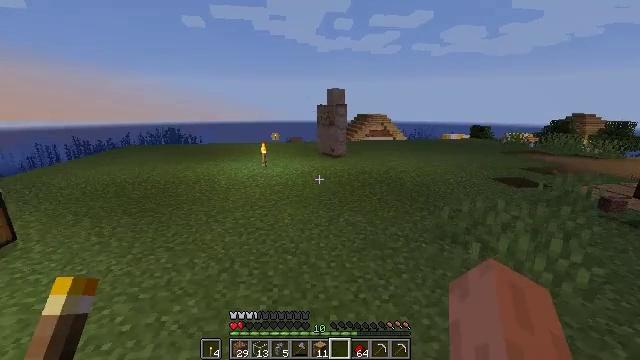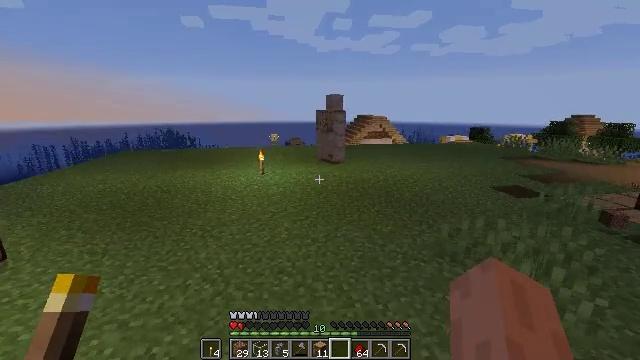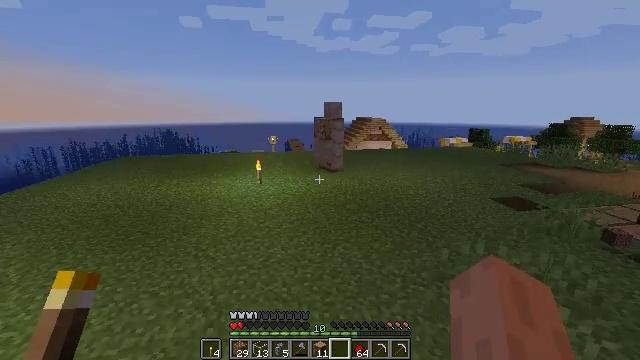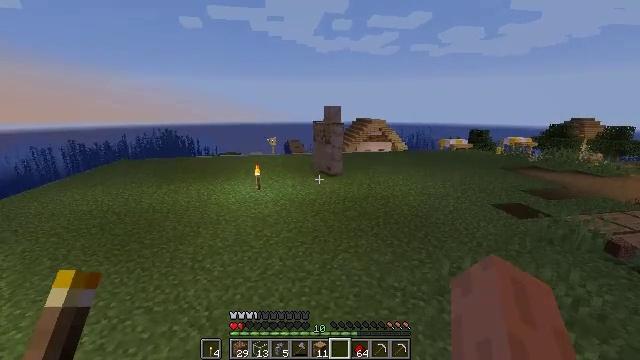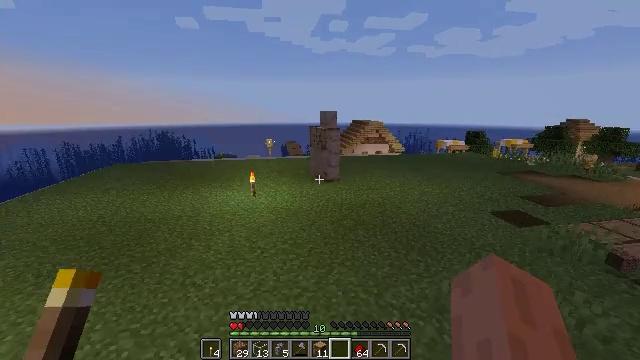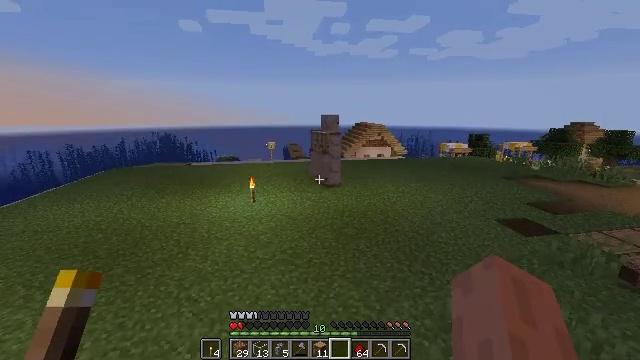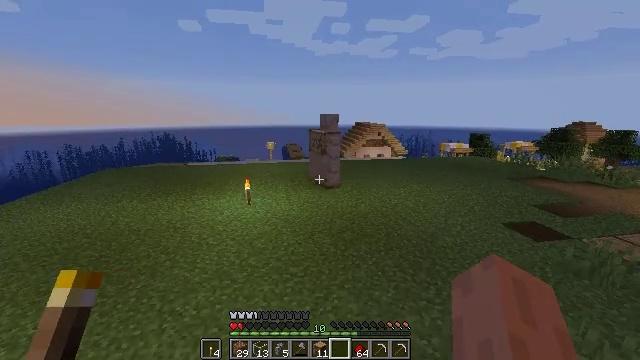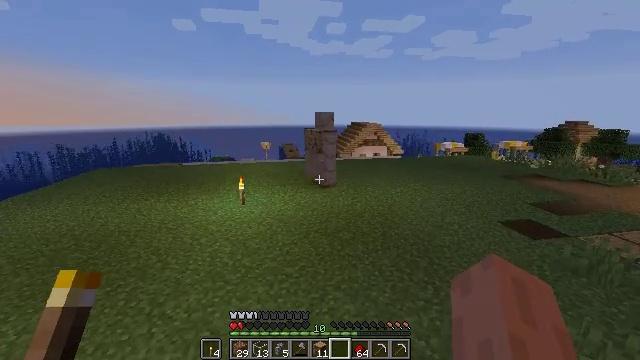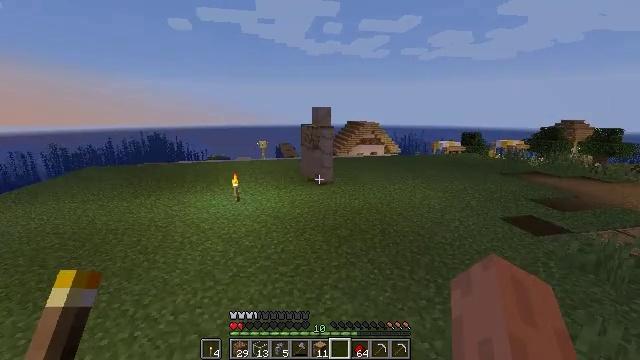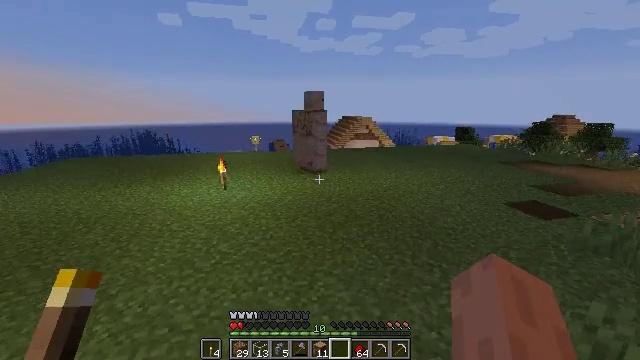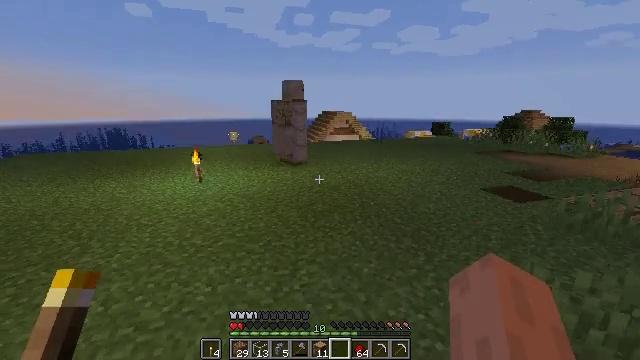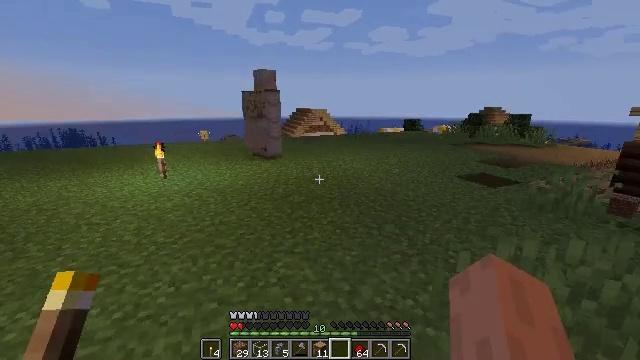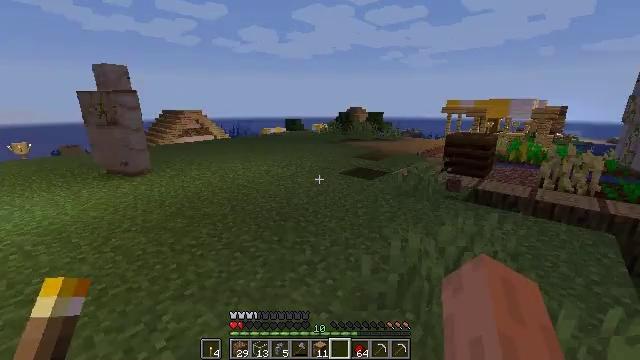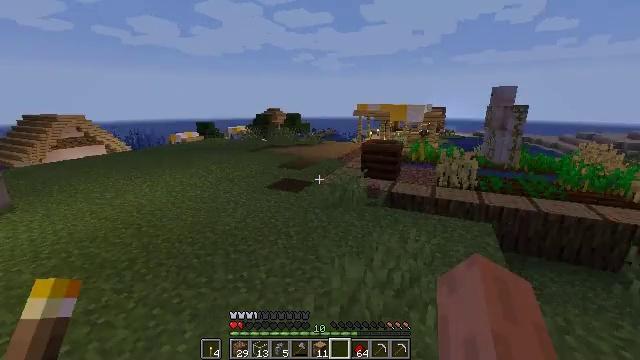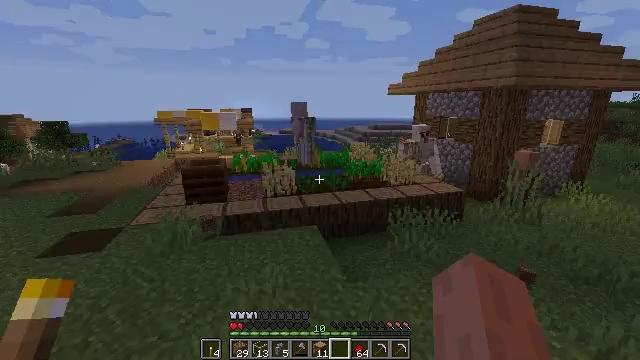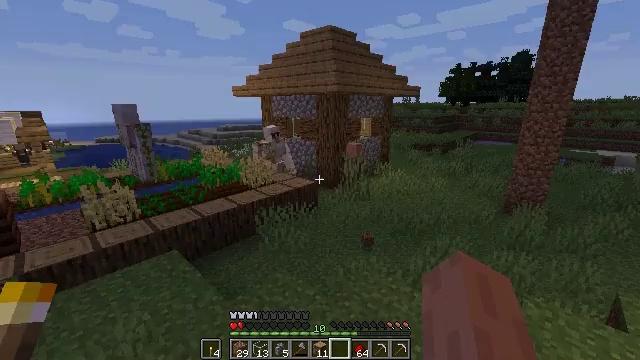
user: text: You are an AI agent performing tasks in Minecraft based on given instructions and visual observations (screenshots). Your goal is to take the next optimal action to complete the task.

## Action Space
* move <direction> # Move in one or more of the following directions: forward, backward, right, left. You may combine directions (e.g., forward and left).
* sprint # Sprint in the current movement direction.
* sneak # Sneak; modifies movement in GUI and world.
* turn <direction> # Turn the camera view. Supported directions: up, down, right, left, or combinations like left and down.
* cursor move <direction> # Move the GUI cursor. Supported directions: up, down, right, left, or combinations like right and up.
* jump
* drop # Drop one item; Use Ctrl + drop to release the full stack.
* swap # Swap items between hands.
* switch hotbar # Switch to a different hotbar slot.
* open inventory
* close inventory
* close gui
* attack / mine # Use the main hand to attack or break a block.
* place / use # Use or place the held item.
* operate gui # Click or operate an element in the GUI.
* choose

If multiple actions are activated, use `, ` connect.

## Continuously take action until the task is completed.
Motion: motion action
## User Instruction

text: Combine iron ingots to craft shears.
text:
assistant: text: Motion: move forward, sprint, jump
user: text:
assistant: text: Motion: move forward, sprint, jump
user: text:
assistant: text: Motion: move forward, sprint, jump
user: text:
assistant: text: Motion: move forward, jump
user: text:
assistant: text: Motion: move forward, jump
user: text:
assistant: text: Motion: move forward, jump
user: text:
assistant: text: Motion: move forward, jump
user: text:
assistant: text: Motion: move forward, jump
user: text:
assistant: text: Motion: move forward, turn right, jump
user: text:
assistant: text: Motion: move forward, turn right, jump
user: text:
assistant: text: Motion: move forward, turn right, jump
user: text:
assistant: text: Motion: move forward, sprint, turn right, jump
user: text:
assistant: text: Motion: move forward, sprint, turn right, jump
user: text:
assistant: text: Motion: move forward, sprint, turn right, jump
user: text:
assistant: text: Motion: move forward, sprint, turn right, jump
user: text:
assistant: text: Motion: move forward, turn right, jump
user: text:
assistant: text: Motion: move forward, turn right, jump
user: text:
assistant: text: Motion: move forward, turn right and down, jump
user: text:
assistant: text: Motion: move forward, turn right, jump
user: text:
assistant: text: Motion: move forward, jump
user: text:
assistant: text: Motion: move forward, sprint, jump
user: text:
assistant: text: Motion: move forward, sprint, jump
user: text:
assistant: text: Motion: move forward, sprint, jump
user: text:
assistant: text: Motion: move forward, sprint, jump
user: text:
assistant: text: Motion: move forward, turn right, jump
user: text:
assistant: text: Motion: move forward, turn right, jump
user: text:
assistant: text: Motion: move forward, turn right, jump
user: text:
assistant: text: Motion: move forward, turn right and up, jump
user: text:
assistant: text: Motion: move forward, jump
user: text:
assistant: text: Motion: move forward, jump